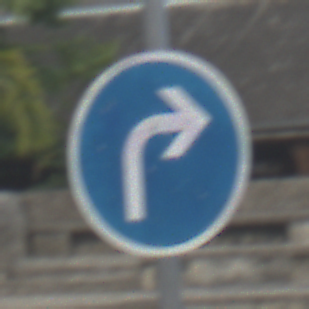
Verkehrszeichen: VorgeschriebeneFahrtrichtungRechts
Umgebung: Outdoor, Suburban
Tageszeit: MorningAfternoon
Wetter: PartlyCloudy
Licht: Natural
Jahreszeit: NotSpecified
Kontrast: LowContrast